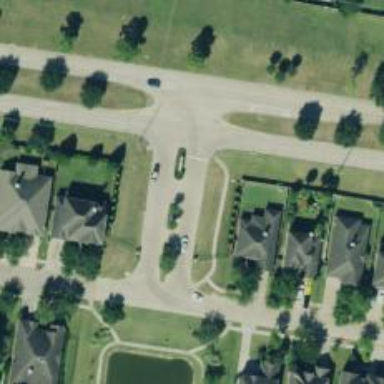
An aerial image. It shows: Residential road.